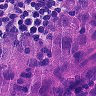
Metastatic tissue present: yes